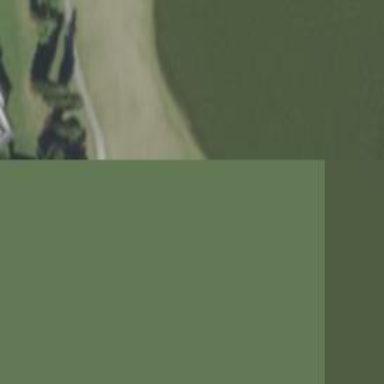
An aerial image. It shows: View of golf hole.